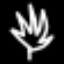
Label: leaf